Interaction volume radius: 10 \u00c5
Interaction volume height: 30 \u00c5
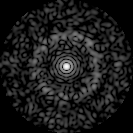
Disorder parameter: 0.8277